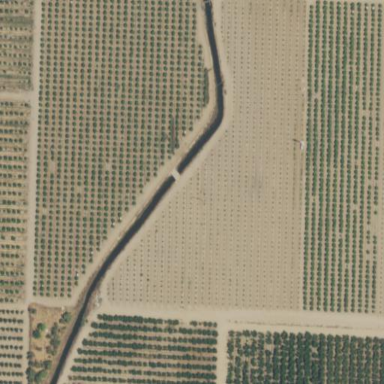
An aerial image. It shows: Orchard with nectarine trees.